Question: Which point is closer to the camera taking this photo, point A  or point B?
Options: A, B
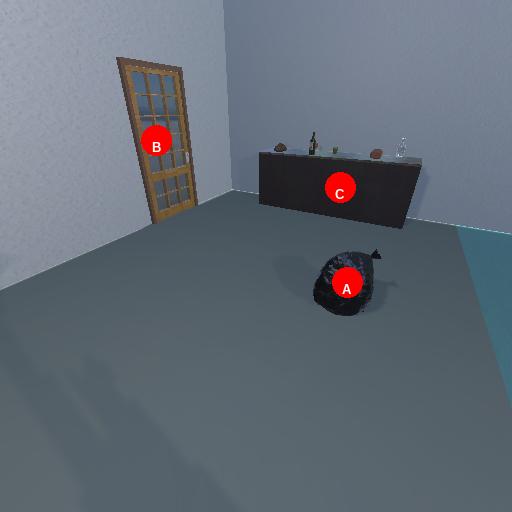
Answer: A